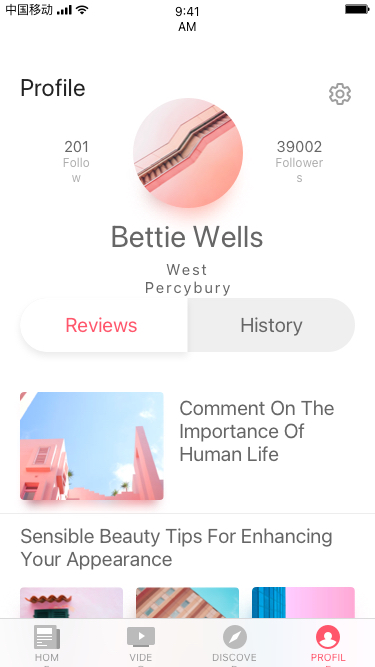
Text in this UI design:
Profile
Bettie Wells
West Percybury
201
Follow
39002
Followers
Reviews
History
Comment On The Importance Of Human Life
Sensible Beauty Tips For Enhancing Your Appearance